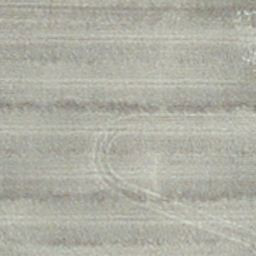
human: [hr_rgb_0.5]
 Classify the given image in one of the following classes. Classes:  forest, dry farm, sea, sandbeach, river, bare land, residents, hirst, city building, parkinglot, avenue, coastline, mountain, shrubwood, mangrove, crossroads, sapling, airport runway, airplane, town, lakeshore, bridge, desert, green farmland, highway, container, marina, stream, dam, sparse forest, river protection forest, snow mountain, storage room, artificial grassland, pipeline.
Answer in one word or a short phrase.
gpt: dry farm